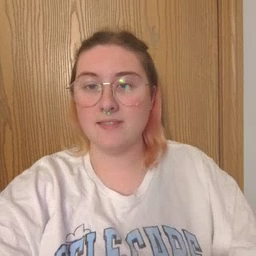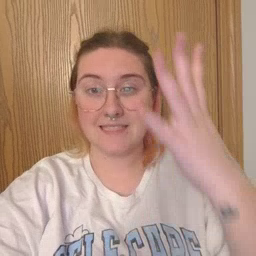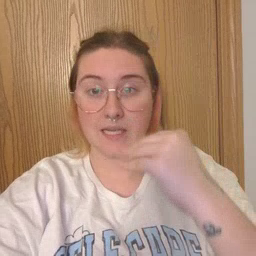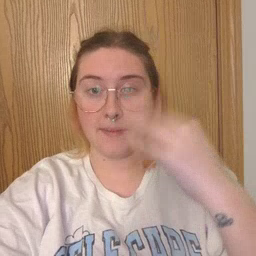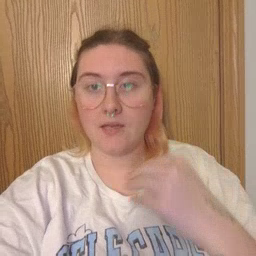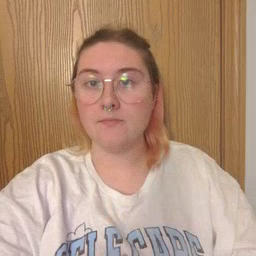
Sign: sleepy